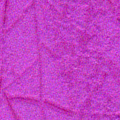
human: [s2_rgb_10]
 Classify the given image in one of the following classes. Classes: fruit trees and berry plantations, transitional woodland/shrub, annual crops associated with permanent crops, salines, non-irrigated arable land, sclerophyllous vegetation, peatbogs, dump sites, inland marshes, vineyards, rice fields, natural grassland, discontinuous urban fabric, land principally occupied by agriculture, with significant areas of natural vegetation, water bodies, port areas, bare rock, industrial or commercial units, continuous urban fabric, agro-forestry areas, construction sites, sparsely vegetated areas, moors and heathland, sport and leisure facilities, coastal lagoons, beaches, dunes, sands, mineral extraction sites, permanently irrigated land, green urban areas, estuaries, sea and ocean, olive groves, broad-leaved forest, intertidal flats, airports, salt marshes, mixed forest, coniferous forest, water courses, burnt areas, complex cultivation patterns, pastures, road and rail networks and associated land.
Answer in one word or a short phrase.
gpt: sea and ocean